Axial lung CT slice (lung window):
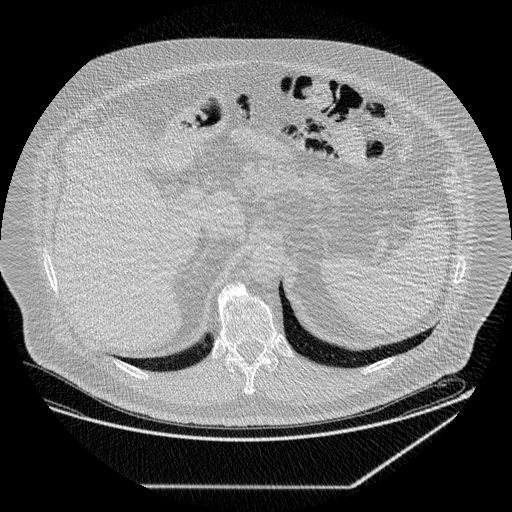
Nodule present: no